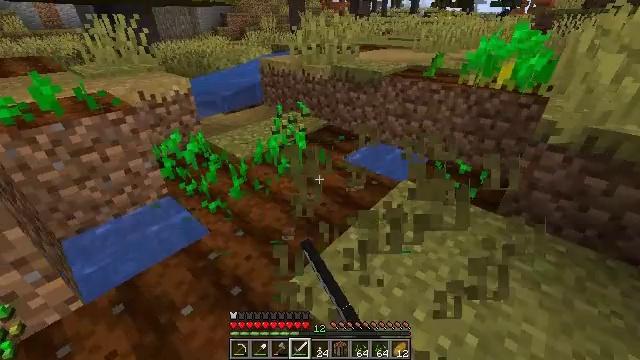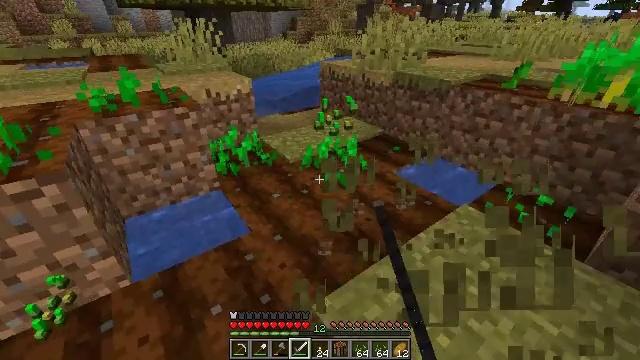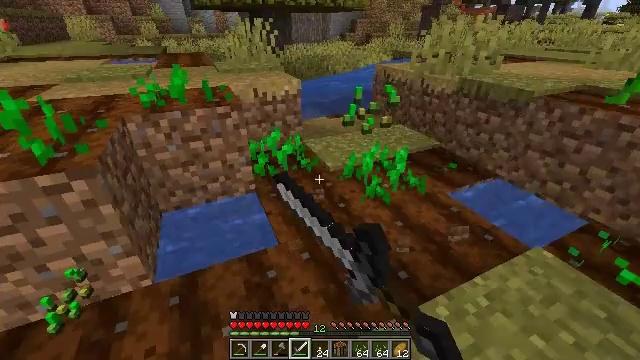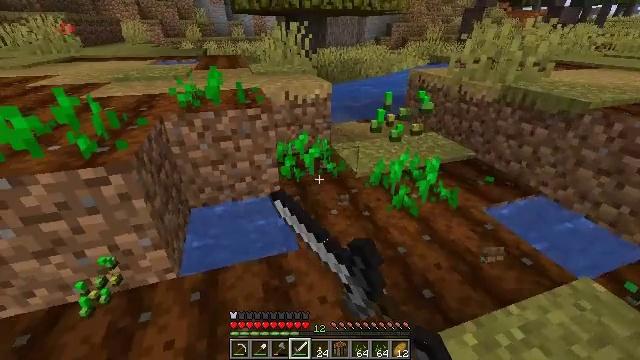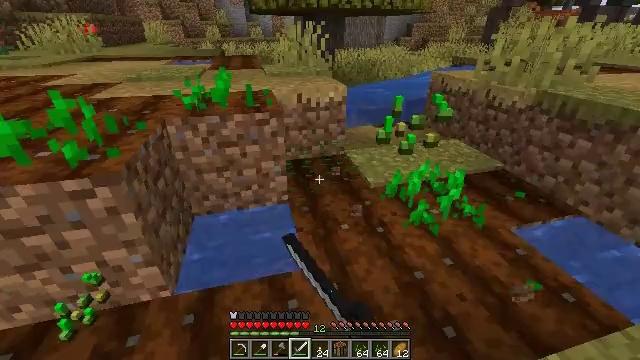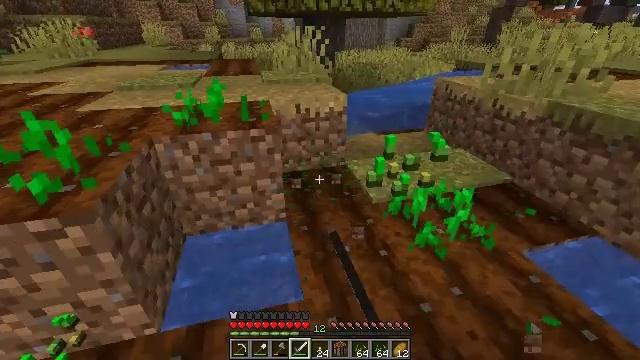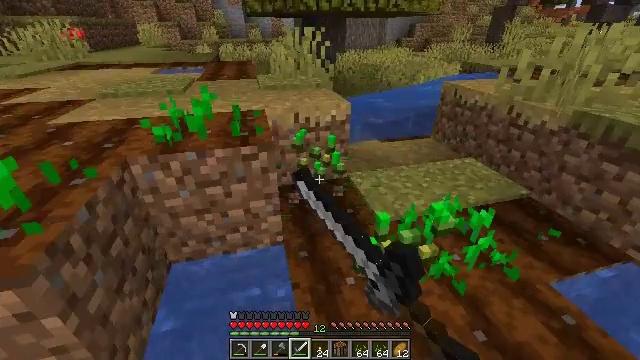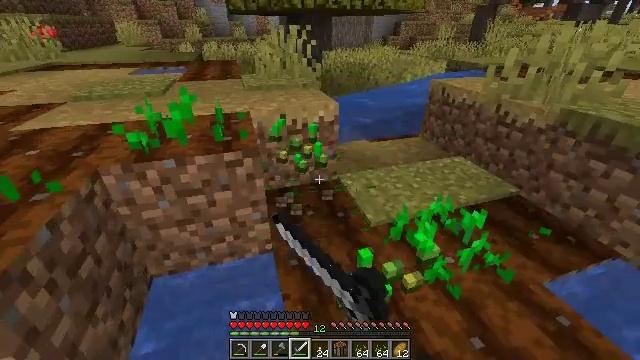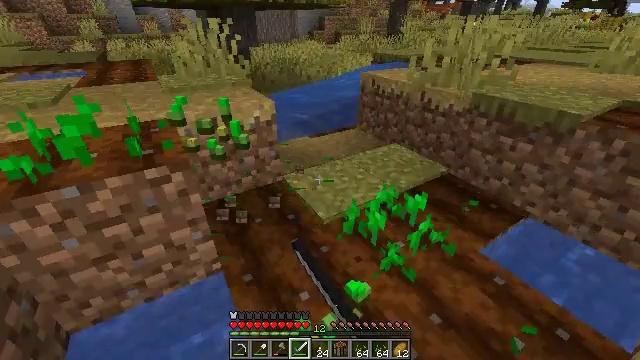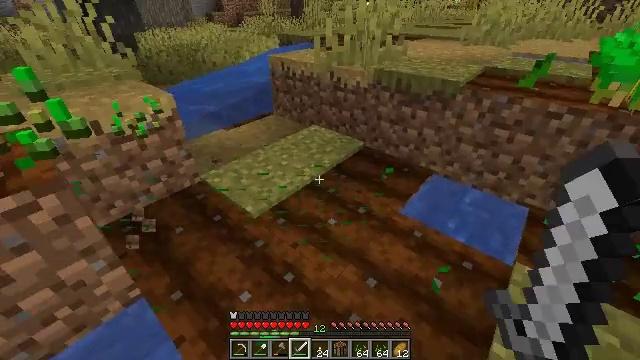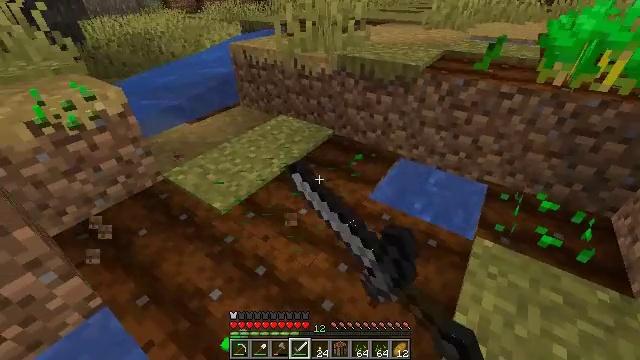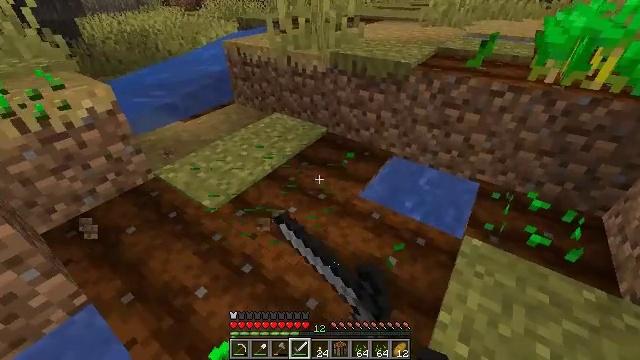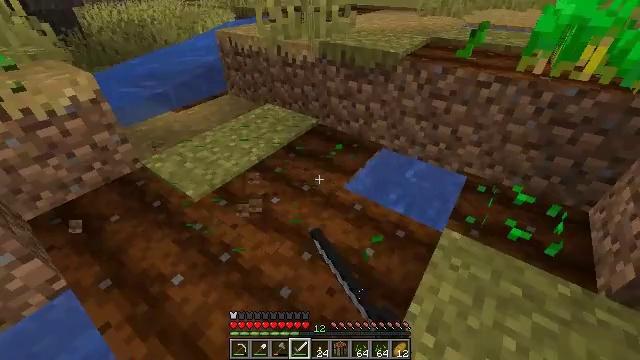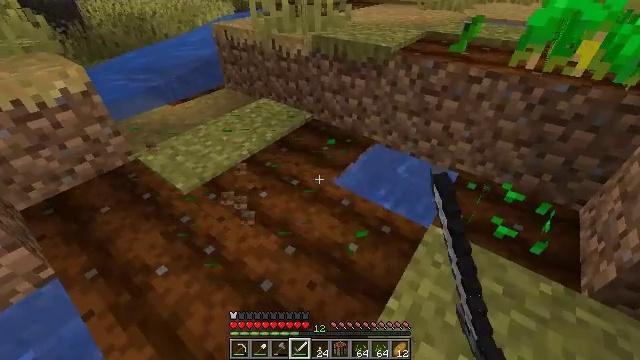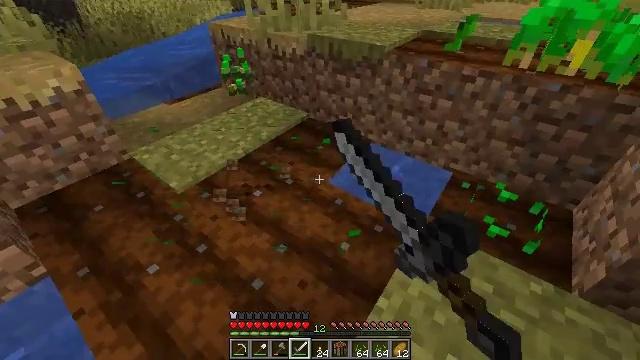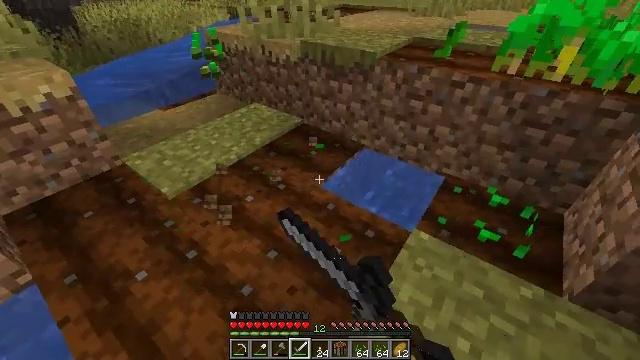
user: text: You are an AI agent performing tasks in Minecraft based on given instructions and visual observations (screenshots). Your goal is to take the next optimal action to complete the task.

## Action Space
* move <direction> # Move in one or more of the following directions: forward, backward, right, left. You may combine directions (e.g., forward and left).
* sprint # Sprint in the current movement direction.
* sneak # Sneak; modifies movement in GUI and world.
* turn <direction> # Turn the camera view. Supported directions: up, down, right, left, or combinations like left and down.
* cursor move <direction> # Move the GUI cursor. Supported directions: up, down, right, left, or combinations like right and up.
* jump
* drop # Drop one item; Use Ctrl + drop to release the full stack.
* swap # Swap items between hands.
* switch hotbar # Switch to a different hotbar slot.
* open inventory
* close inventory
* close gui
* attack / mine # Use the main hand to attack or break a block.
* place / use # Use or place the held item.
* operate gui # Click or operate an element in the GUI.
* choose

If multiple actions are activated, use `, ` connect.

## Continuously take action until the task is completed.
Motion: motion action
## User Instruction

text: Harvest wheat from the field.
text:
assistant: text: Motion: move forward, turn left, attack / mine
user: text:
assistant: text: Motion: move forward, turn left, attack / mine
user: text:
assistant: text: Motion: move forward, turn left, attack / mine
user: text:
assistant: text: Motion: move forward, turn left, attack / mine
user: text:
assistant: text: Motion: move forward, attack / mine
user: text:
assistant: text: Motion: move forward, attack / mine
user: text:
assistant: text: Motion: turn right, attack / mine
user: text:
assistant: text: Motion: turn right, attack / mine
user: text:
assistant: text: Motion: move right, turn right and down, attack / mine
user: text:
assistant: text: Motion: move right, turn right and down, attack / mine
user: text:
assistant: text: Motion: move right, attack / mine
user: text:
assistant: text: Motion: move right, turn left and down, attack / mine
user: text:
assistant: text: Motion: turn left, attack / mine
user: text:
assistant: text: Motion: attack / mine
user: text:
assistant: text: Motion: turn up, attack / mine
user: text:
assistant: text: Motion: turn right and up, attack / mine
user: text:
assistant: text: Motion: turn right and up, attack / mine
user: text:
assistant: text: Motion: attack / mine
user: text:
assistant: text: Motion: attack / mine
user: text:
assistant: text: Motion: turn right, attack / mine
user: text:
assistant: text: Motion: turn right and down, attack / mine
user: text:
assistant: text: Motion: turn right and down, attack / mine
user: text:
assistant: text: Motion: turn right, attack / mine
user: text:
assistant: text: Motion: attack / mine
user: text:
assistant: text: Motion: turn left, attack / mine
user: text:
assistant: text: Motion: turn left, attack / mine
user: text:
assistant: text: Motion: turn left, attack / mine
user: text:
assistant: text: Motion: move forward, turn left and up, attack / mine
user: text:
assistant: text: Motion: move forward, turn left and up, attack / mine
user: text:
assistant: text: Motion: move forward, turn left and up, attack / mine